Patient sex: F
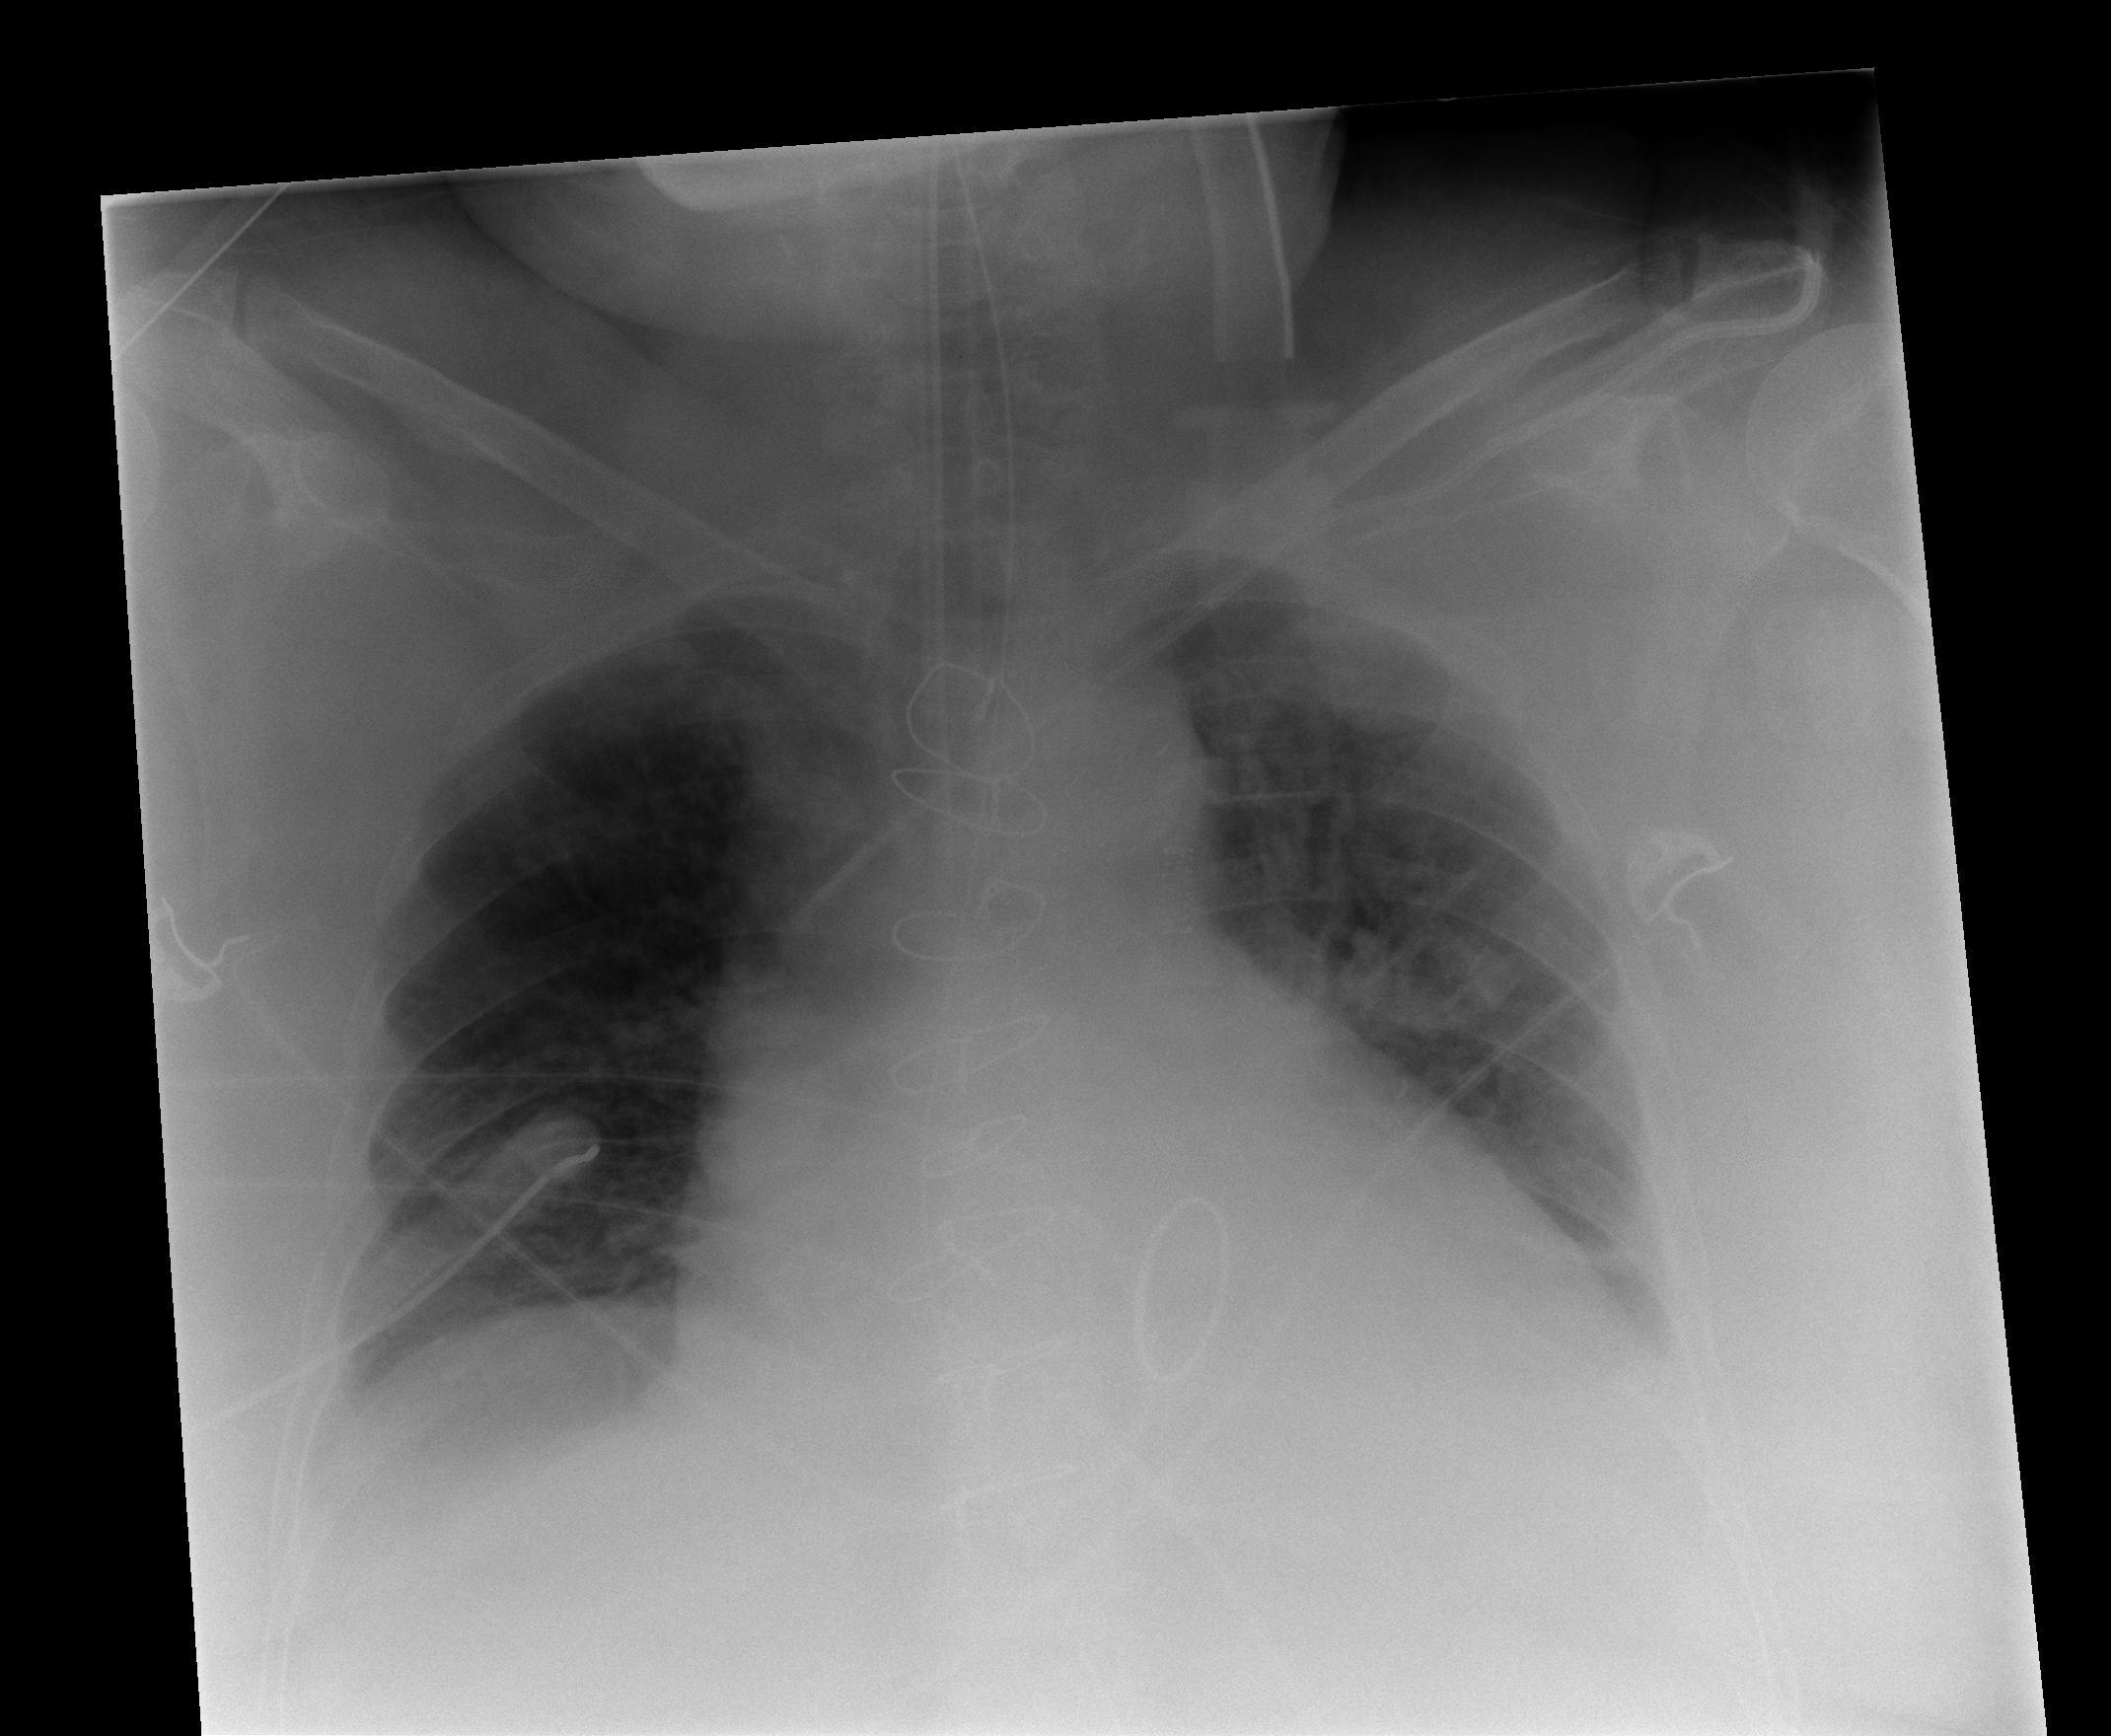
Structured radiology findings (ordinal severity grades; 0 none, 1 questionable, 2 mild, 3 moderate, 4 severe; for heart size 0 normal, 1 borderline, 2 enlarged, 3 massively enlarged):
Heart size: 2
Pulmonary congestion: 2
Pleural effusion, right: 0
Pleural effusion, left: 1
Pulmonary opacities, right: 0
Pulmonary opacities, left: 0
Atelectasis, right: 0
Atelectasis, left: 2